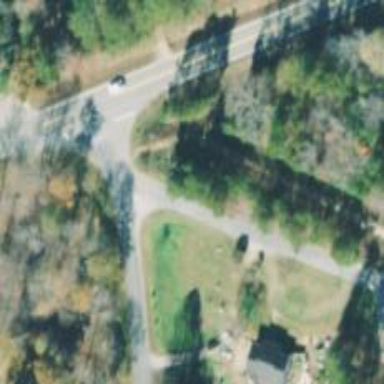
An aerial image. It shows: Road with stop sign.